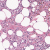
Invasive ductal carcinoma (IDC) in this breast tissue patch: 0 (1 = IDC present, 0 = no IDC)